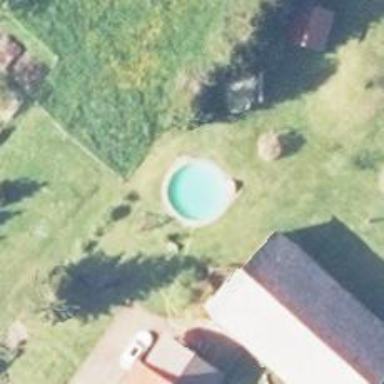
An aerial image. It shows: Swimming pool located in leisure land.